Interaction volume radius: 5 \u00c5
Interaction volume height: 20 \u00c5
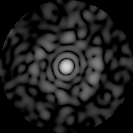
Disorder parameter: 0.8857